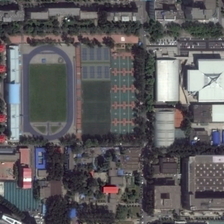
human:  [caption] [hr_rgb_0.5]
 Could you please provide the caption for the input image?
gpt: many buildings and green trees are around a playground in a school .

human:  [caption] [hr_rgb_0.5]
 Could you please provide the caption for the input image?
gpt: many buildings and green trees are around a playground in a school .

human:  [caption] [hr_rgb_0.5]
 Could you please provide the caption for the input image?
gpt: many buildings and green trees are around a playground in a school .

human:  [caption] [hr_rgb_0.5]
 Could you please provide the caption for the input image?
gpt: many buildings and green trees are around a playground in a school .

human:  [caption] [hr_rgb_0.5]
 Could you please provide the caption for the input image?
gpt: many buildings and green trees are around a playground in a school .